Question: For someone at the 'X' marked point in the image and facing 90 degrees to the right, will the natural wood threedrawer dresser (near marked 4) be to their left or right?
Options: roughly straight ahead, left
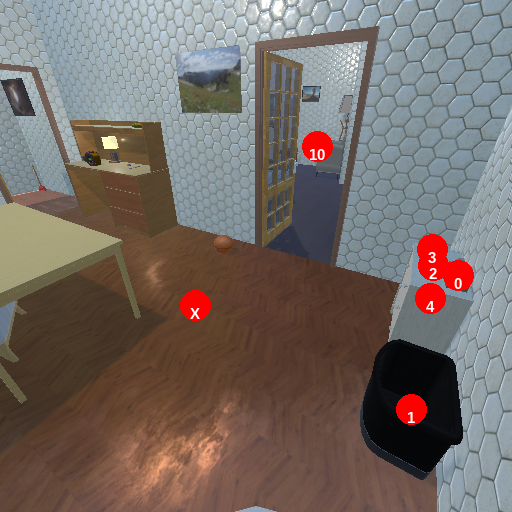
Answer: roughly straight ahead